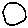
Label: circle